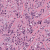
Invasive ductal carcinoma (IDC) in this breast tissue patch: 1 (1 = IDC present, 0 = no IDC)